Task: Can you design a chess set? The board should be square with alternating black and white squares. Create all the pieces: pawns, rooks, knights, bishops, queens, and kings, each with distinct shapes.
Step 1208:
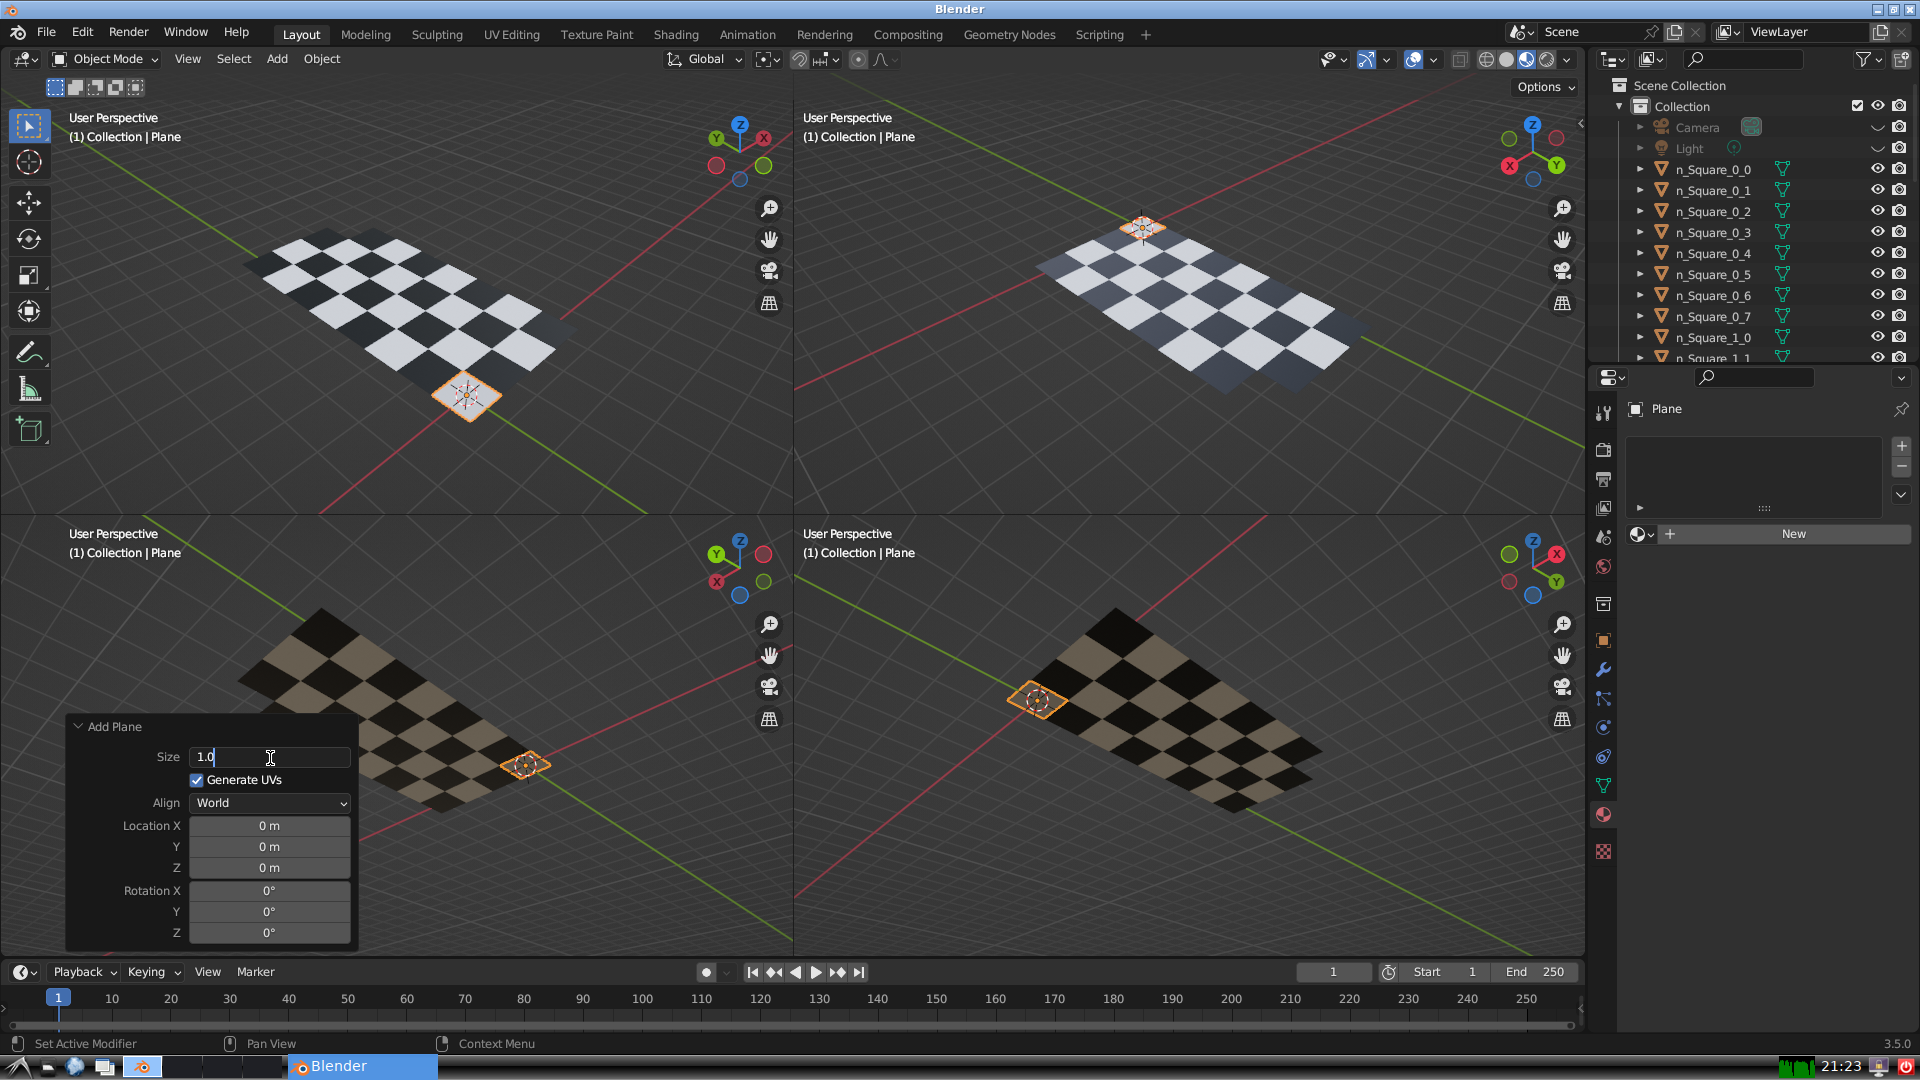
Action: {"key_press": ['Return']}